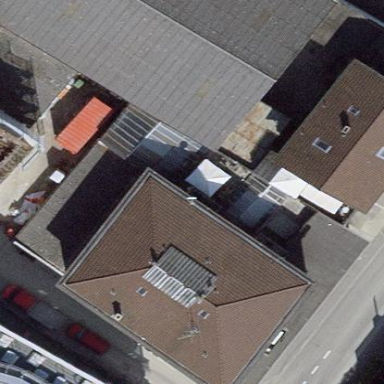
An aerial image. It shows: Beautiful apartment building with hipped roof made of roof tiles.